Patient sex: M
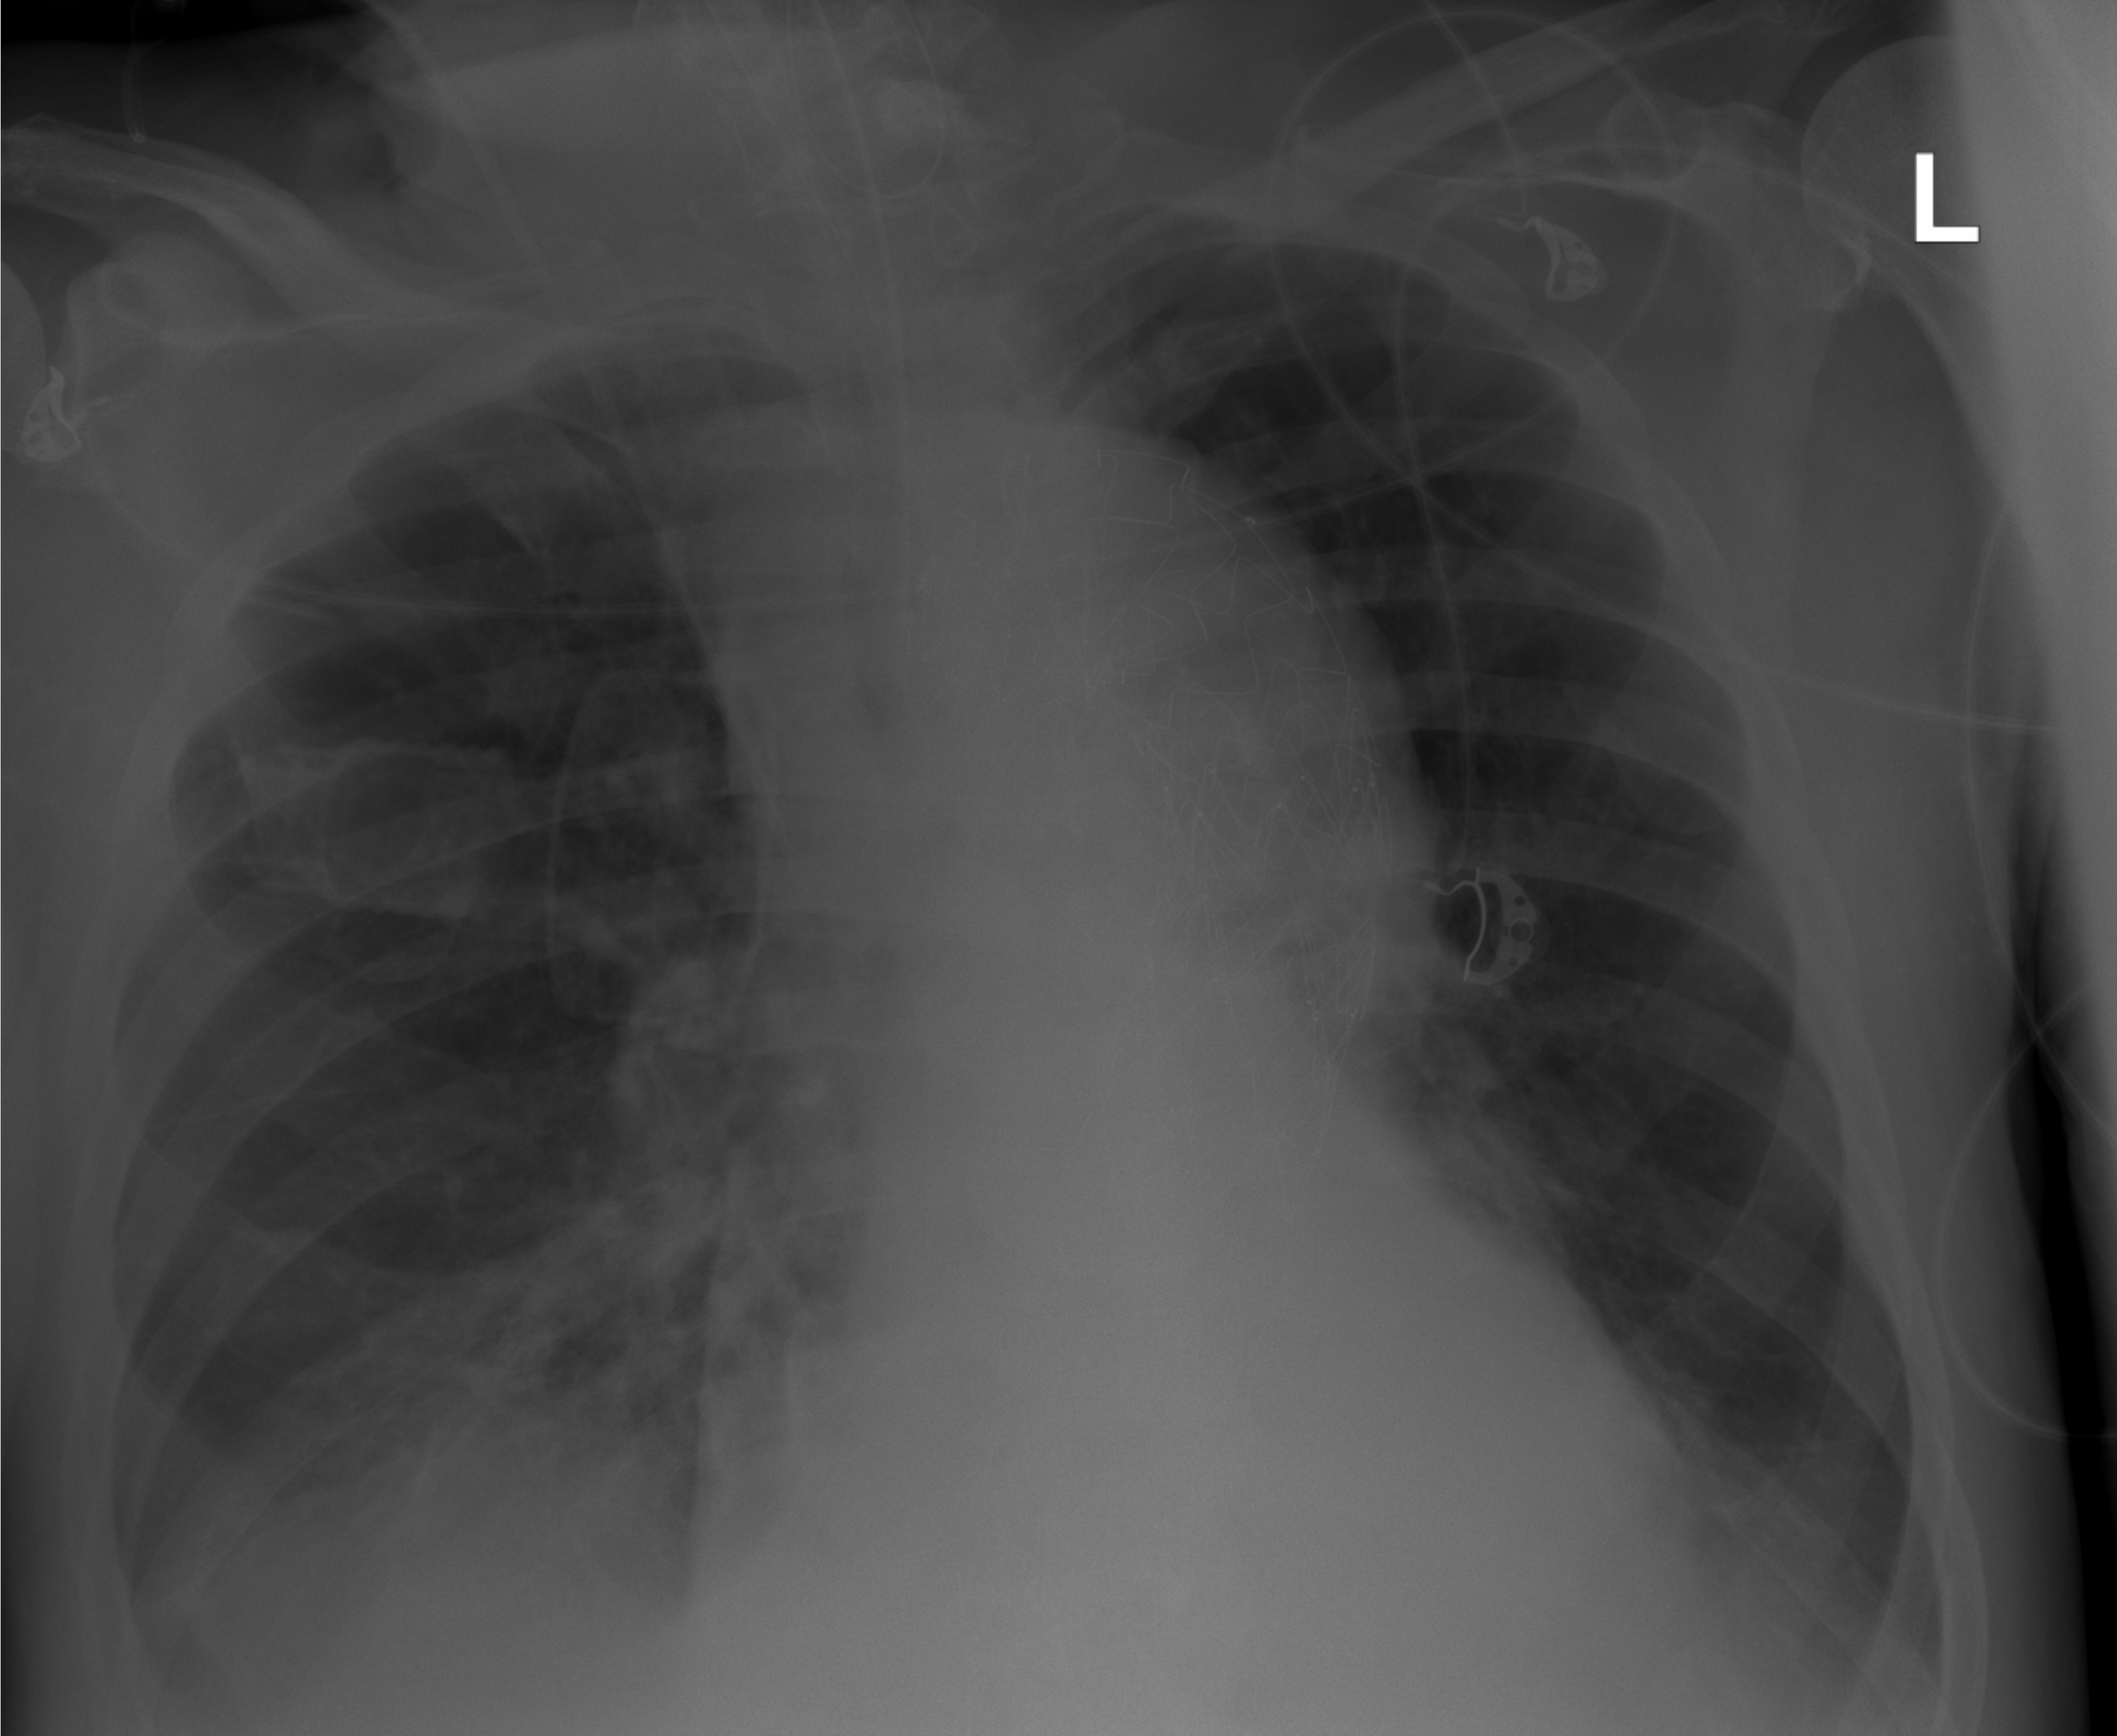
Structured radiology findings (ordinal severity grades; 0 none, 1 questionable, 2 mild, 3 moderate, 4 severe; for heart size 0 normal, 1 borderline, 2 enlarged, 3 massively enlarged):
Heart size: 2
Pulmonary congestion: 0
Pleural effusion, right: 3
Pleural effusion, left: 2
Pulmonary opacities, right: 2
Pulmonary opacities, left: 0
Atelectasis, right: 2
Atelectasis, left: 2